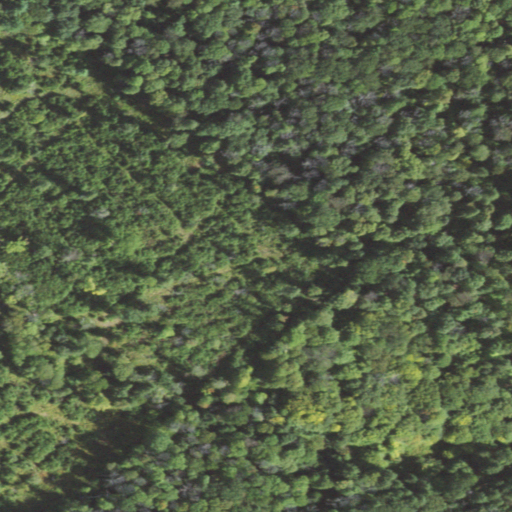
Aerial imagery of mountain in Pennsylvania named Fools Knob containing mixed forest, deciduous forest, and shrub